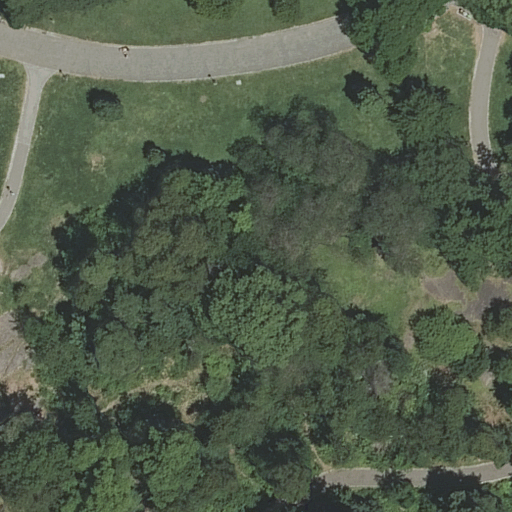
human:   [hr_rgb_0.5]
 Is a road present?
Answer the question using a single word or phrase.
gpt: yes

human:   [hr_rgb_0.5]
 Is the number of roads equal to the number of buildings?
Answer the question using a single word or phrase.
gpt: no

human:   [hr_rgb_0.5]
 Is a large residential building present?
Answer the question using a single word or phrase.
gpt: no

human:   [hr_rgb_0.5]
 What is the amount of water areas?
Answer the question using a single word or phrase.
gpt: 0

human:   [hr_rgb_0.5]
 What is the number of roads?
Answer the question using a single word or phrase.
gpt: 3

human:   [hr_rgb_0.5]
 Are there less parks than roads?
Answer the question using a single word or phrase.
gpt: yes

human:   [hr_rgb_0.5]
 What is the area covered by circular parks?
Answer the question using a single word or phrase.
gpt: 0m2

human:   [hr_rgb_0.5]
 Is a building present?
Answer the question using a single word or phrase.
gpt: no

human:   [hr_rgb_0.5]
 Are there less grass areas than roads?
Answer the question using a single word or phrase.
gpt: yes

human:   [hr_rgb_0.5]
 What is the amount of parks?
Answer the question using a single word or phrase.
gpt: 1

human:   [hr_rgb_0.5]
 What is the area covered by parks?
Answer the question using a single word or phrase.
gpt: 10633m2

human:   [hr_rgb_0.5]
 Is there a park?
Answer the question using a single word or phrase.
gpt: yes

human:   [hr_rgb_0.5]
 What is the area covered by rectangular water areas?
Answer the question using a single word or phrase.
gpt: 0m2

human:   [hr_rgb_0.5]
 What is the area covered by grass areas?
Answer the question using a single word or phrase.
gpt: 2340m2

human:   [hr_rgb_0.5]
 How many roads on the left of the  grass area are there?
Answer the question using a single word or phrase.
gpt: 0

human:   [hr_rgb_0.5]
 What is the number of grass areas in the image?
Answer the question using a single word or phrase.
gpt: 1

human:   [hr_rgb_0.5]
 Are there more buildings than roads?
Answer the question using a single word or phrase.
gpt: no

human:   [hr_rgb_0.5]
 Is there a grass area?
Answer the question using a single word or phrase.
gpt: yes

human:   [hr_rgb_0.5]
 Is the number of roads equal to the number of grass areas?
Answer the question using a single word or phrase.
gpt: no

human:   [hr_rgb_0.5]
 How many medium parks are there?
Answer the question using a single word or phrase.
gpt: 0

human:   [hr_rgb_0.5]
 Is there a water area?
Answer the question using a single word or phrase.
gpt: no

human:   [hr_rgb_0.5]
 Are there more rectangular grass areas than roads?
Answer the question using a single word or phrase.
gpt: no

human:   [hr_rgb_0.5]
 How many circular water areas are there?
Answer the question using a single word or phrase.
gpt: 0

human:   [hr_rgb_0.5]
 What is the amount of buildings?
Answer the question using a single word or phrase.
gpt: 0

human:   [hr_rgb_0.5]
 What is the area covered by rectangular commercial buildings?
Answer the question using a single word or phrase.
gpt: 0m2

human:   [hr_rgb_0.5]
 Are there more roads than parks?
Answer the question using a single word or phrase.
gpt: yes

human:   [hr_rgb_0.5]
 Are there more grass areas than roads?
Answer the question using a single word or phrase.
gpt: no

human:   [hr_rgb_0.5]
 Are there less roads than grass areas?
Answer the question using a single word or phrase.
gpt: no

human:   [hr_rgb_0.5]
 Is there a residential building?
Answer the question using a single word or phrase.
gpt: no

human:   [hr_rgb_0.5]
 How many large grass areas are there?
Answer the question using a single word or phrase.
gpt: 1

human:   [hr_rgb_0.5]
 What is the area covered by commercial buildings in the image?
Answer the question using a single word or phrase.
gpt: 0m2

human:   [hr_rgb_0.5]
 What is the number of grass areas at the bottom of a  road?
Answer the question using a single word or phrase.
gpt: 0

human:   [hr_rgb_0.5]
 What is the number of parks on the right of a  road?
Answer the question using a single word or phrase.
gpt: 1

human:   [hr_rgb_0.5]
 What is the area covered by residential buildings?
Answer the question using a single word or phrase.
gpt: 0m2

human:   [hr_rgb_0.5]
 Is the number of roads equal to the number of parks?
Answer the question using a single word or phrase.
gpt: no

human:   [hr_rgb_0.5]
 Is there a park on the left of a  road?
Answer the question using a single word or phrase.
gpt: no

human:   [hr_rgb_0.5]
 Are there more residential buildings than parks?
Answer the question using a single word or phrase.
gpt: no

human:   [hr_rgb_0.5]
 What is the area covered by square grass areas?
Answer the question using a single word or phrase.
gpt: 0m2

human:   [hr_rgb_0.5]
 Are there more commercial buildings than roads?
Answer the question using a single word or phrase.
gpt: no

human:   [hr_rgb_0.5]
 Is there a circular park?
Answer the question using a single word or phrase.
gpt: no

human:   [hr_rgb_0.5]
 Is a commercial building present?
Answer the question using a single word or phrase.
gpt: no

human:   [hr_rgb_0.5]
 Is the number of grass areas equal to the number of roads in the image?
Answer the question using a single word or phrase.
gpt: no

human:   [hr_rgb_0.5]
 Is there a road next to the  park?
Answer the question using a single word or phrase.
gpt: yes

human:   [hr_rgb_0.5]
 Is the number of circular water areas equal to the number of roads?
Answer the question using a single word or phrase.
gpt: no

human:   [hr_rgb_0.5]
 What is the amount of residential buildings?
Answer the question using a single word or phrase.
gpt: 0

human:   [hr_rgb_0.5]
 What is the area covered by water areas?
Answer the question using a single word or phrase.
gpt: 0m2

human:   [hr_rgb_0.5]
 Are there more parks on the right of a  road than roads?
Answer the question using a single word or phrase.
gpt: no

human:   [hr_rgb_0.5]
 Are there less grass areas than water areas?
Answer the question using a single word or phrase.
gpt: no

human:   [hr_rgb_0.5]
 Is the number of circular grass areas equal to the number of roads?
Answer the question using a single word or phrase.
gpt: no

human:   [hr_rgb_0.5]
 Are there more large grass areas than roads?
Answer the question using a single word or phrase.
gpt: no

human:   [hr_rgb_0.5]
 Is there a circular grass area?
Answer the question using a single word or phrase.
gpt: no

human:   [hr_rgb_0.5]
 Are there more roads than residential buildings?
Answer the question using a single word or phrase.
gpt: yes

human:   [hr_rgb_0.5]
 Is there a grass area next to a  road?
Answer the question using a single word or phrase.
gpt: yes

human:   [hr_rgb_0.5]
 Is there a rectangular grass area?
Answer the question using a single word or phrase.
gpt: no

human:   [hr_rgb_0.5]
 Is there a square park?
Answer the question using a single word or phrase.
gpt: no

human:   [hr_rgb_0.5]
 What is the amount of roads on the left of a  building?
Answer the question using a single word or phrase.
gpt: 0

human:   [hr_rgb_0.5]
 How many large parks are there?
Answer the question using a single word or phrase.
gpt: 1

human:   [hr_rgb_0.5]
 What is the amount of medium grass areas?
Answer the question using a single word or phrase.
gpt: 0

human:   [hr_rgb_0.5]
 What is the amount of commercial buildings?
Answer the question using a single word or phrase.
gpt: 0

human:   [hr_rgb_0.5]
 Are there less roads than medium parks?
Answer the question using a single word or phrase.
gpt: no

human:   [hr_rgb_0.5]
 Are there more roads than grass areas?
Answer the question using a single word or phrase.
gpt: yes

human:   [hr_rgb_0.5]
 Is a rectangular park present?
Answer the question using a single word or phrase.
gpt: yes

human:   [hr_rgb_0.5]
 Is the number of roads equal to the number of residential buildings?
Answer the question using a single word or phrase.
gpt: no

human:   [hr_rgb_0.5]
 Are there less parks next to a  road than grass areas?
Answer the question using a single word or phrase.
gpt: no